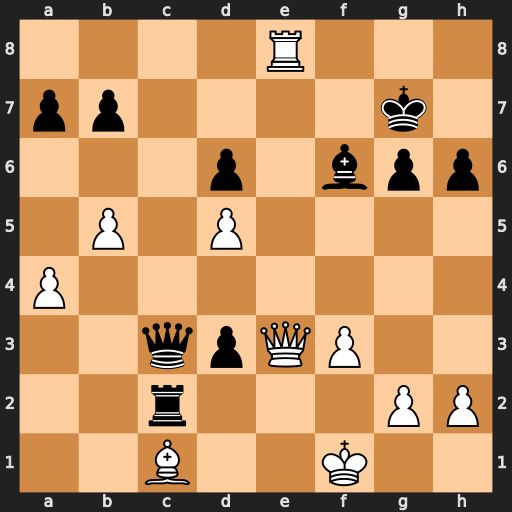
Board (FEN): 4R3/pp4k1/3p1bpp/1P1P4/P7/2qpQP2/2r3PP/2B2K2
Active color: w
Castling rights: -
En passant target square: -
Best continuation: Qxh6+ Kf7 Qf8#